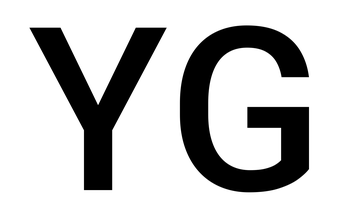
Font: Roboto_Medium